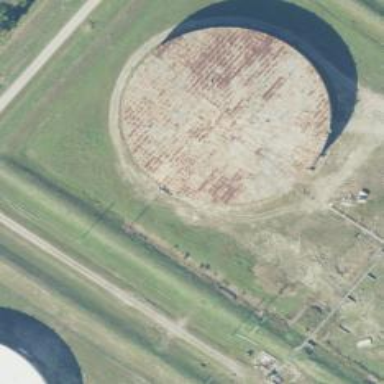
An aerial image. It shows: Storage tank which is man-made and housed in building.